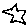
Label: star